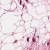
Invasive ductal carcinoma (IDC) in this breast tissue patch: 0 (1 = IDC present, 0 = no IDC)